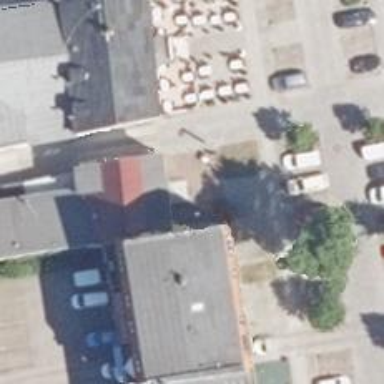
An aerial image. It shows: Bakery.